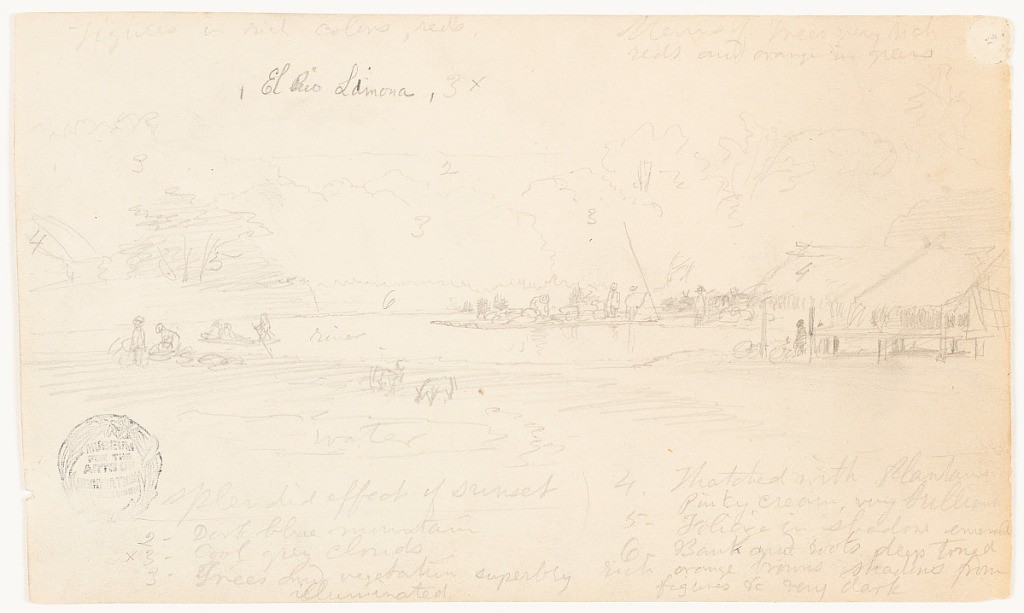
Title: Village on the Rio Limona, Ecuador
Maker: Frederic Edwin Church, American, 1826–1900
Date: May–August 1857
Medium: Graphite on white wove paper; verso: graphite
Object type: Drawing
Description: Landscape sketch showing a view of a village on a river called the Rio Limona in Ecuador, including a sunset with several figures, structures, and bundles of commercial goods on its banks. River extends from the foreground into the middle distance, where it curves between two banks populated by several figures. At left, three figures on a canoe approach two others on the shore, while two animals graze nearby. Across the river, three figures stand on a loaded barge with other figures and animals on the bank at right. Thatched structures with another figure visible far right. In the background, billowing clouds comprise a vibrant sunset.

Verso: Botanical sketches of two plant leaves in Ecuador, visible upper left.